Interaction volume radius: 10 \u00c5
Interaction volume height: 25 \u00c5
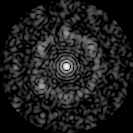
Disorder parameter: 0.734